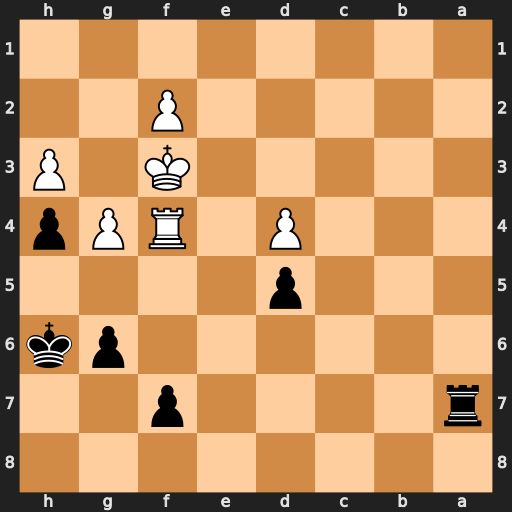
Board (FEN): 8/r4p2/6pk/3p4/3P1RPp/5K1P/5P2/8
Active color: b
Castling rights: -
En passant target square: -
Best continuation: Kg5 Re4 dxe4+